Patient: sex M, age 61
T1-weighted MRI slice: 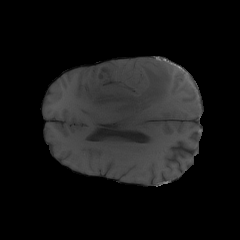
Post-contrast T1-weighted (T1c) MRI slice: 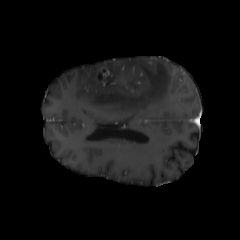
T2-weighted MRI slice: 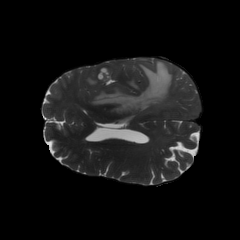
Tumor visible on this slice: yes
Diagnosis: Glioblastoma, IDH-wildtype
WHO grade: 4